Question: I'm trying to make a application that will send a messages. when i create new message i have to create to conversation table to differentiate the conversation of user A, B, C. then create conversation_member to insert all the receivers of the message then insert the message content and the sender in the message table. ahm try to check the ERD to clarify things... sorry not good in explain things
Thanks .. really need help here ...
'''
@Entity
@Table(name = "conversation")
@XmlRootElement
@NamedQueries({
@NamedQuery(name = "Conversation.findAll", query = "SELECT c FROM Conversation c"),
@NamedQuery(name = "Conversation.findById", query = "SELECT c FROM Conversation c WHERE c.id = :id")})
public class Conversation implements Serializable {
@OneToMany(cascade = CascadeType.ALL, mappedBy = "conversationId")
private Collection<Message> messageCollection;
private static final long serialVersionUID = 1L;
@Id
@GeneratedValue(strategy = GenerationType.IDENTITY)
@Basic(optional = false)
@Column(name = "id")
private Integer id;
@JoinTable(name = "conversation_member", joinColumns = {
@JoinColumn(name = "conversation_id", referencedColumnName = "id")}, inverseJoinColumns = {
@JoinColumn(name = "user_id", referencedColumnName = "user_id")})
@ManyToMany
private Collection<User> userCollection;
public Conversation() {
}
public Conversation(Integer id) {
this.id = id;
}
public Integer getId() {
return id;
}
public void setId(Integer id) {
this.id = id;
}
@XmlTransient
public Collection<User> getUserCollection() {
return userCollection;
}
public void setUserCollection(Collection<User> userCollection) {
this.userCollection = userCollection;
}
@Override
public int hashCode() {
int hash = 0;
hash += (id != null ? id.hashCode() : 0);
return hash;
}
@Override
public boolean equals(Object object) {
// TODO: Warning - this method won't work in the case the id fields are not set
if (!(object instanceof Conversation)) {
return false;
}
Conversation other = (Conversation) object;
if ((this.id == null && other.id != null) || (this.id != null && !this.id.equals(other.id))) {
return false;
}
return true;
}
@Override
public String toString() {
return "" + id ;
}
@XmlTransient
public Collection<Message> getMessageCollection() {
return messageCollection;
}
public void setMessageCollection(Collection<Message> messageCollection) {
this.messageCollection = messageCollection;
}
'''
}
'''
public void create() {
try {
getFacade().create(current);
} catch (Exception e) {
System.out.println(e);
}
}
'''

'''
WARNING: Local Exception Stack:
Exception [EclipseLink-6023] (Eclipse Persistence Services - 2.3.2.v20111125-r10461): org.eclipse.persistence.exceptions.QueryException
Exception Description: The list of fields to insert into the table [DatabaseTable(conversation)] is empty. You must define at least one mapping for this table.
at org.eclipse.persistence.exceptions.QueryException.objectToInsertIsEmpty(QueryException.java:935)
at org.eclipse.persistence.internal.expressions.SQLInsertStatement.buildCallWithoutReturning(SQLInsertStatement.java:59)
at org.eclipse.persistence.internal.expressions.SQLModifyStatement.buildCall(SQLModifyStatement.java:61)
at org.eclipse.persistence.descriptors.ClassDescriptor.buildCallFromStatement(ClassDescriptor.java:740)
at org.eclipse.persistence.internal.queries.StatementQueryMechanism.setCallFromStatement(StatementQueryMechanism.java:387)
at org.eclipse.persistence.internal.queries.StatementQueryMechanism.prepareInsertObject(StatementQueryMechanism.java:301)
at org.eclipse.persistence.internal.queries.ExpressionQueryMechanism.prepareInsertObject(ExpressionQueryMechanism.java:1583)
at org.eclipse.persistence.queries.InsertObjectQuery.prepare(InsertObjectQuery.java:109)
at org.eclipse.persistence.queries.DatabaseQuery.checkPrepare(DatabaseQuery.java:613)
at org.eclipse.persistence.queries.DatabaseQuery.checkPrepare(DatabaseQuery.java:575)
at org.eclipse.persistence.internal.sessions.CommitManager.commitNewObjectsForClassWithChangeSet(CommitManager.java:216)
at org.eclipse.persistence.internal.sessions.CommitManager.commitAllObjectsWithChangeSet(CommitManager.java:123)
at org.eclipse.persistence.internal.sessions.AbstractSession.writeAllObjectsWithChangeSet(AbstractSession.java:3799)
at org.eclipse.persistence.internal.sessions.UnitOfWorkImpl.commitToDatabase(UnitOfWorkImpl.java:1415)
at org.eclipse.persistence.internal.sessions.RepeatableWriteUnitOfWork.commitToDatabase(RepeatableWriteUnitOfWork.java:636)
at org.eclipse.persistence.internal.sessions.UnitOfWorkImpl.commitToDatabaseWithPreBuiltChangeSet(UnitOfWorkImpl.java:1561)
at org.eclipse.persistence.internal.sessions.RepeatableWriteUnitOfWork.writeChanges(RepeatableWriteUnitOfWork.java:447)
at org.eclipse.persistence.internal.jpa.EntityManagerImpl.flush(EntityManagerImpl.java:780)
at com.sun.enterprise.container.common.impl.EntityManagerWrapper.flush(EntityManagerWrapper.java:418)
at biz.dtit.golf.entities.AbstractFacade.create(AbstractFacade.java:29)
at sun.reflect.NativeMethodAccessorImpl.invoke0(Native Method)
at sun.reflect.NativeMethodAccessorImpl.invoke(NativeMethodAccessorImpl.java:57)
at sun.reflect.DelegatingMethodAccessorImpl.invoke(DelegatingMethodAccessorImpl.java:43)
at java.lang.reflect.Method.invoke(Method.java:601)
at org.glassfish.ejb.security.application.EJBSecurityManager.runMethod(EJBSecurityManager.java:1052)
at org.glassfish.ejb.security.application.EJBSecurityManager.invoke(EJBSecurityManager.java:1124)
at com.sun.ejb.containers.BaseContainer.invokeBeanMethod(BaseContainer.java:5388)
at com.sun.ejb.EjbInvocation.invokeBeanMethod(EjbInvocation.java:619)
at com.sun.ejb.containers.interceptors.AroundInvokeChainImpl.invokeNext(InterceptorManager.java:800)
at com.sun.ejb.EjbInvocation.proceed(EjbInvocation.java:571)
at com.sun.ejb.containers.interceptors.SystemInterceptorProxy.doAround(SystemInterceptorProxy.java:162)
at com.sun.ejb.containers.interceptors.SystemInterceptorProxy.aroundInvoke(SystemInterceptorProxy.java:144)
at sun.reflect.NativeMethodAccessorImpl.invoke0(Native Method)
at sun.reflect.NativeMethodAccessorImpl.invoke(NativeMethodAccessorImpl.java:57)
at sun.reflect.DelegatingMethodAccessorImpl.invoke(DelegatingMethodAccessorImpl.java:43)
at java.lang.reflect.Method.invoke(Method.java:601)
at com.sun.ejb.containers.interceptors.AroundInvokeInterceptor.intercept(InterceptorManager.java:861)
at com.sun.ejb.containers.interceptors.AroundInvokeChainImpl.invokeNext(InterceptorManager.java:800)
at com.sun.ejb.containers.interceptors.InterceptorManager.intercept(InterceptorManager.java:370)
at com.sun.ejb.containers.BaseContainer.__intercept(BaseContainer.java:5360)
at com.sun.ejb.containers.BaseContainer.intercept(BaseContainer.java:5348)
at com.sun.ejb.containers.EJBLocalObjectInvocationHandler.invoke(EJBLocalObjectInvocationHandler.java:214)
at com.sun.ejb.containers.EJBLocalObjectInvocationHandlerDelegate.invoke(EJBLocalObjectInvocationHandlerDelegate.java:89)
at $Proxy149.create(Unknown Source)
at biz.dtit.golf.entities.__EJB31_Generated__ConversationFacade__Intf____Bean__.create(Unknown Source)
at biz.dtit.golf.entities.ConversationController.create(ConversationController.java:83)
at sun.reflect.NativeMethodAccessorImpl.invoke0(Native Method)
at sun.reflect.NativeMethodAccessorImpl.invoke(NativeMethodAccessorImpl.java:57)
at sun.reflect.DelegatingMethodAccessorImpl.invoke(DelegatingMethodAccessorImpl.java:43)
at java.lang.reflect.Method.invoke(Method.java:601)
at javax.el.BeanELResolver.invokeMethod(BeanELResolver.java:779)
at javax.el.BeanELResolver.invoke(BeanELResolver.java:528)
at javax.el.CompositeELResolver.invoke(CompositeELResolver.java:257)
at com.sun.el.parser.AstValue.invoke(AstValue.java:248)
at com.sun.el.MethodExpressionImpl.invoke(MethodExpressionImpl.java:302)
at com.sun.faces.facelets.el.TagMethodExpression.invoke(TagMethodExpression.java:105)
at javax.faces.component.MethodBindingMethodExpressionAdapter.invoke(MethodBindingMethodExpressionAdapter.java:88)
at com.sun.faces.application.ActionListenerImpl.processAction(ActionListenerImpl.java:102)
at javax.faces.component.UICommand.broadcast(UICommand.java:315)
at javax.faces.component.UIViewRoot.broadcastEvents(UIViewRoot.java:794)
at javax.faces.component.UIViewRoot.processApplication(UIViewRoot.java:1259)
at com.sun.faces.lifecycle.InvokeApplicationPhase.execute(InvokeApplicationPhase.java:81)
at com.sun.faces.lifecycle.Phase.doPhase(Phase.java:101)
at com.sun.faces.lifecycle.LifecycleImpl.execute(LifecycleImpl.java:118)
at javax.faces.webapp.FacesServlet.service(FacesServlet.java:593)
at org.apache.catalina.core.StandardWrapper.service(StandardWrapper.java:1550)
at org.apache.catalina.core.ApplicationFilterChain.internalDoFilter(ApplicationFilterChain.java:343)
at org.apache.catalina.core.ApplicationFilterChain.doFilter(ApplicationFilterChain.java:217)
at SessionFilter.doFilter(SessionFilter.java:41)
at org.apache.catalina.core.ApplicationFilterChain.internalDoFilter(ApplicationFilterChain.java:256)
at org.apache.catalina.core.ApplicationFilterChain.doFilter(ApplicationFilterChain.java:217)
at NoCacheFilter.doFilter(NoCacheFilter.java:41)
at org.apache.catalina.core.ApplicationFilterChain.internalDoFilter(ApplicationFilterChain.java:256)
at org.apache.catalina.core.ApplicationFilterChain.doFilter(ApplicationFilterChain.java:217)
at org.apache.catalina.core.StandardWrapperValve.invoke(StandardWrapperValve.java:279)
at org.apache.catalina.core.StandardContextValve.invoke(StandardContextValve.java:175)
at org.apache.catalina.core.StandardPipeline.doInvoke(StandardPipeline.java:655)
at org.apache.catalina.core.StandardPipeline.invoke(StandardPipeline.java:595)
at org.apache.catalina.core.StandardHostValve.invoke(StandardHostValve.java:161)
at org.apache.catalina.connector.CoyoteAdapter.doService(CoyoteAdapter.java:331)
at org.apache.catalina.connector.CoyoteAdapter.service(CoyoteAdapter.java:231)
at com.sun.enterprise.v3.services.impl.ContainerMapper$AdapterCallable.call(ContainerMapper.java:317)
at com.sun.enterprise.v3.services.impl.ContainerMapper.service(ContainerMapper.java:195)
at com.sun.grizzly.http.ProcessorTask.invokeAdapter(ProcessorTask.java:860)
at com.sun.grizzly.http.ProcessorTask.doProcess(ProcessorTask.java:757)
at com.sun.grizzly.http.ProcessorTask.process(ProcessorTask.java:1056)
at com.sun.grizzly.http.DefaultProtocolFilter.execute(DefaultProtocolFilter.java:229)
at com.sun.grizzly.DefaultProtocolChain.executeProtocolFilter(DefaultProtocolChain.java:137)
at com.sun.grizzly.DefaultProtocolChain.execute(DefaultProtocolChain.java:104)
at com.sun.grizzly.DefaultProtocolChain.execute(DefaultProtocolChain.java:90)
at com.sun.grizzly.http.HttpProtocolChain.execute(HttpProtocolChain.java:79)
at com.sun.grizzly.ProtocolChainContextTask.doCall(ProtocolChainContextTask.java:54)
at com.sun.grizzly.SelectionKeyContextTask.call(SelectionKeyContextTask.java:59)
at com.sun.grizzly.ContextTask.run(ContextTask.java:71)
at com.sun.grizzly.util.AbstractThreadPool$Worker.doWork(AbstractThreadPool.java:532)
at com.sun.grizzly.util.AbstractThreadPool$Worker.run(AbstractThreadPool.java:513)
at java.lang.Thread.run(Thread.java:722)
'''
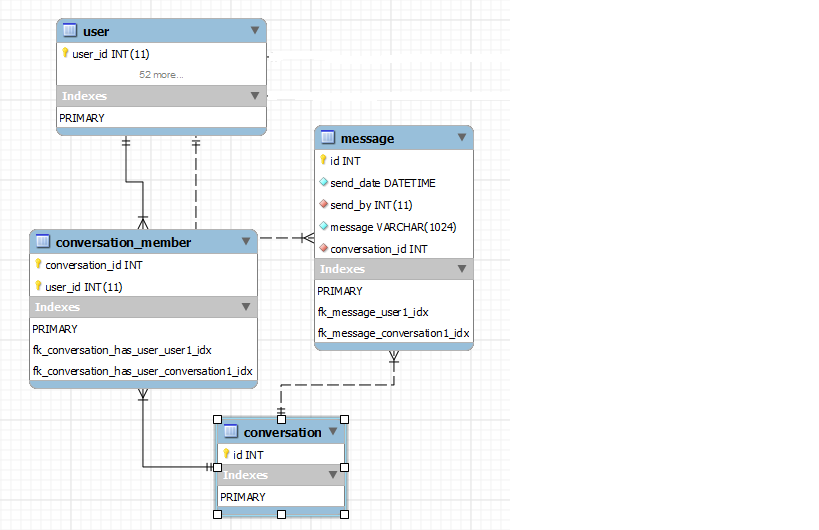
Answer: The issue is you have no columns mapped for insert, so your INSERT SQL would be empty which the database would reject, so you have no way to insert a row into the table.
Either add a column, or don't use IDENTITY for your ID (I would never recommend IDENTITY anyway as it cannot be preallocated). Use TABLE instead.